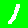
Digit: 1